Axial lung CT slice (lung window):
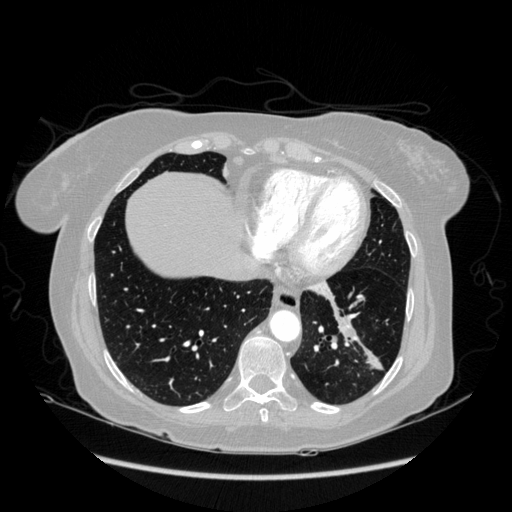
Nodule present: yes
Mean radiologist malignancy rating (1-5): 4.5